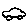
Label: car